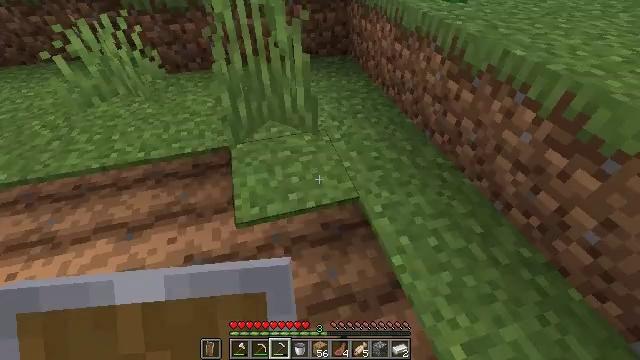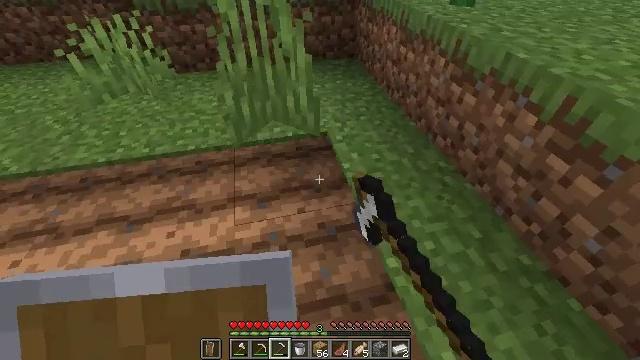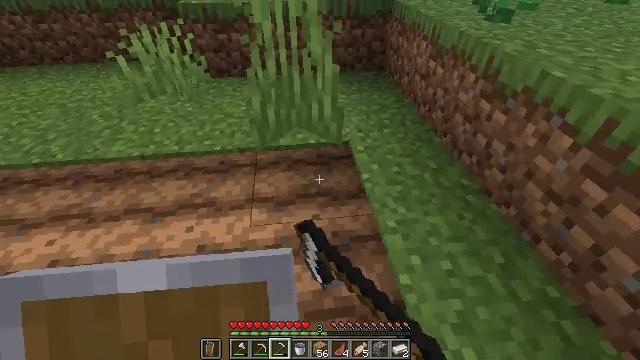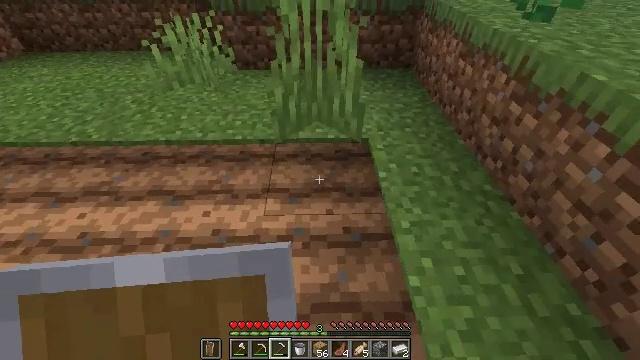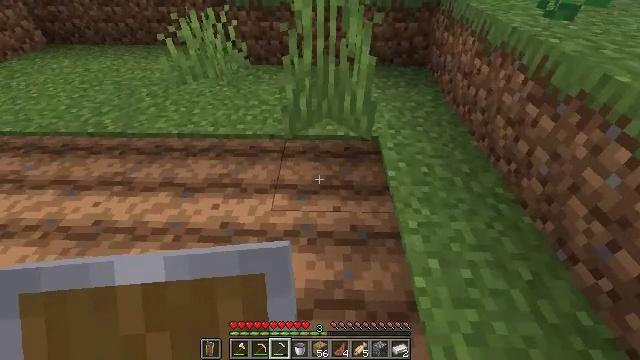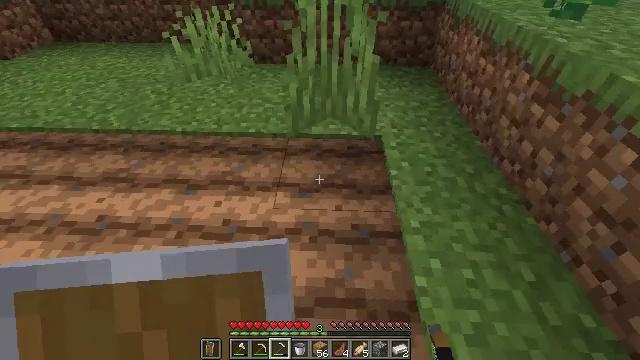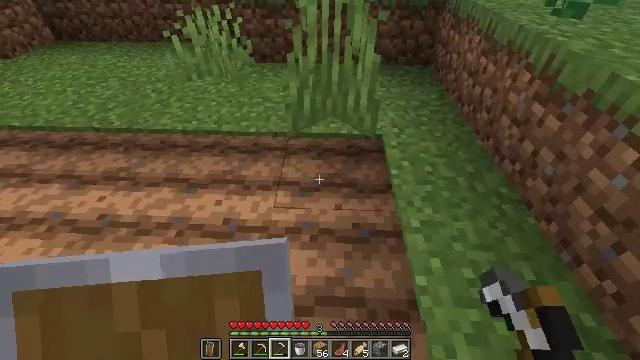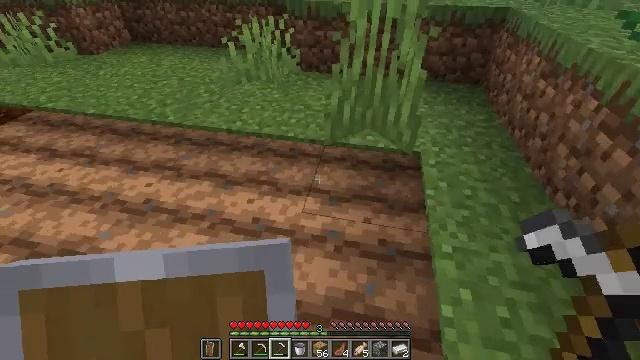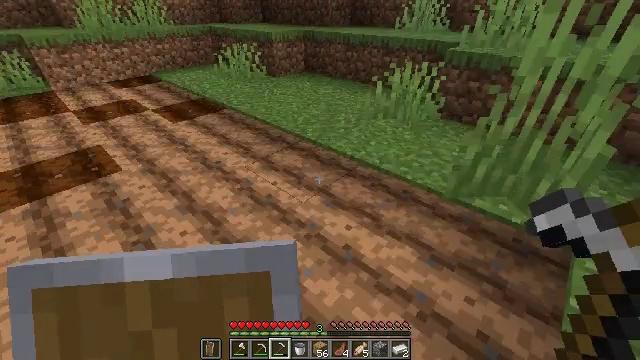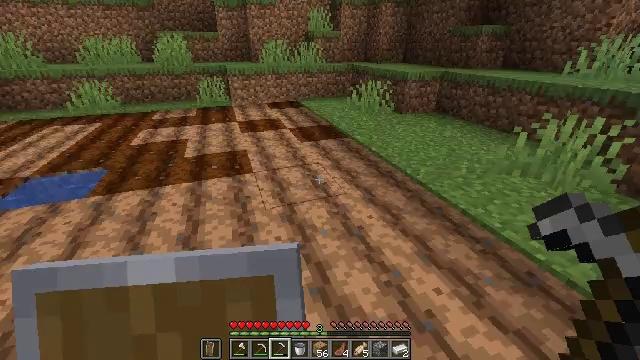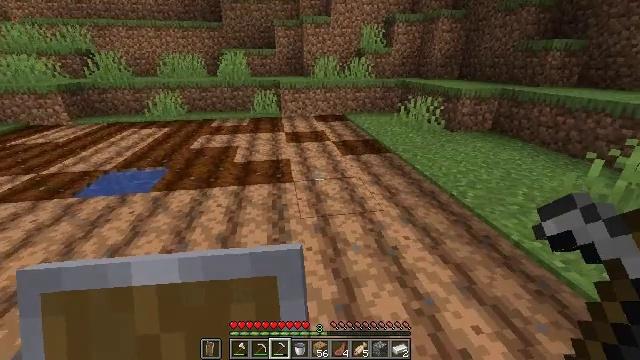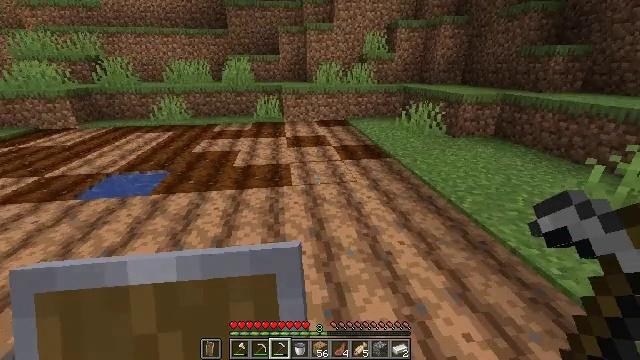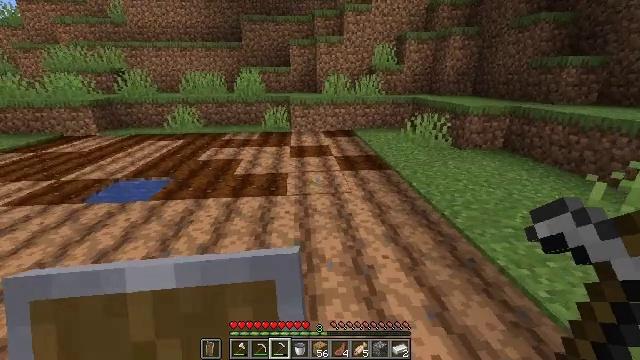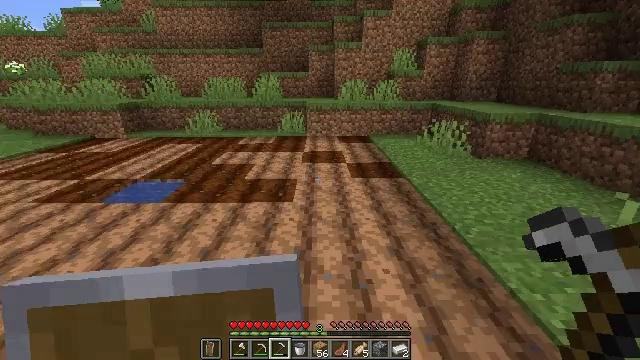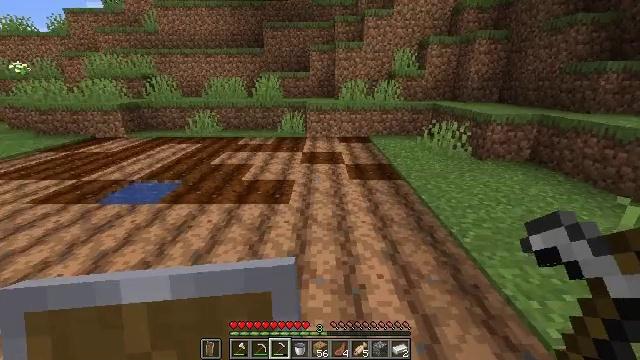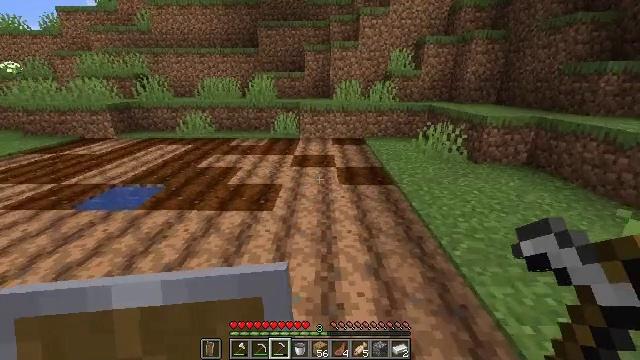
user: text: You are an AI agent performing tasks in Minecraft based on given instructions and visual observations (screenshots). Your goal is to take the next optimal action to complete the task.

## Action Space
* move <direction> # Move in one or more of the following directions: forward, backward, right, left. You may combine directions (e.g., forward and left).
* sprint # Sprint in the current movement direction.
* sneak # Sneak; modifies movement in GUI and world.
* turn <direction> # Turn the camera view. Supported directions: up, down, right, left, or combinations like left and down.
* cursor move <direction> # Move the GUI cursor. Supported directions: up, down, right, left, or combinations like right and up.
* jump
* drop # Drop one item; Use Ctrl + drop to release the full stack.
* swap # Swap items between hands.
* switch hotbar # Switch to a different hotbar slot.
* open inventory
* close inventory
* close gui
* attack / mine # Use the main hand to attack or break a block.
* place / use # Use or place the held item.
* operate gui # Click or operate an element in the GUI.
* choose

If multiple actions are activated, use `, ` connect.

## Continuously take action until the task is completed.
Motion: motion action
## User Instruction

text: Mine the fully grown carrots.
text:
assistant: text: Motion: turn left, use / place
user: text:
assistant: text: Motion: turn left and up
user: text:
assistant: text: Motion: turn left
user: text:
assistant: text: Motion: turn left
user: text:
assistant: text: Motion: no_op
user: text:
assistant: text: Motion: no_op
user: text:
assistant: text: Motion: turn left and up
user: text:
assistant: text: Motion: turn left and up
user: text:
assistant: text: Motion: move right, turn left and up
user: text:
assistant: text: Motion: move right, turn left and up
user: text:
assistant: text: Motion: move right, turn left and up
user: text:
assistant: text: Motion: move right, turn left and up
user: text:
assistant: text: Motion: move forward and move right, turn left and up
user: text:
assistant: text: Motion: move forward and move right
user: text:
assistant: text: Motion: move forward
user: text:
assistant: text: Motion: move forward
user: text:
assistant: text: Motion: open inventory
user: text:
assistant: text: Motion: cursor move right, open inventory
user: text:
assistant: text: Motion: cursor move right and up, open inventory
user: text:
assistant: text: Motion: cursor move right and up
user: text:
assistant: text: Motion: no_op
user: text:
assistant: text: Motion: no_op
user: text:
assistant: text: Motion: cursor move left and down
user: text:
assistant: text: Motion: cursor move left and down
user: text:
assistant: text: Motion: cursor move left and down
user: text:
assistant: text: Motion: cursor move left and down
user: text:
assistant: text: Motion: sneak
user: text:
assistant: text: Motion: sneak
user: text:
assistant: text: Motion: sneak, cursor move left
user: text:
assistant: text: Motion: sneak